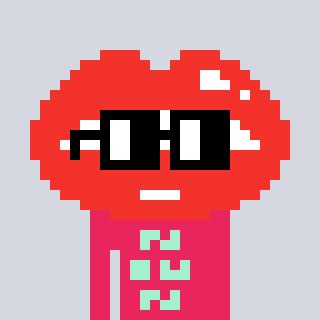
a pixel art character with square black glasses, a lips-shaped head and a redpinkish-colored body on a cool background